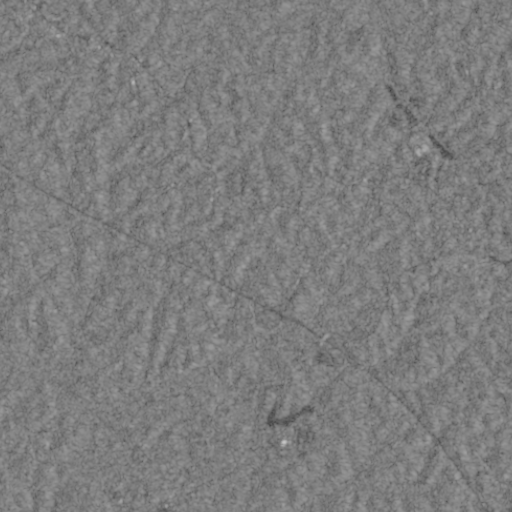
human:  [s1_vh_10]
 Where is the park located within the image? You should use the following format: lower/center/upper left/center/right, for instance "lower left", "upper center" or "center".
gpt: The park is located in the upper left of the image.
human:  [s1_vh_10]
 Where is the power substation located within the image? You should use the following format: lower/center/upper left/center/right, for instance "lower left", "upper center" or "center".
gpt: The power substation is located in the center right of the image.
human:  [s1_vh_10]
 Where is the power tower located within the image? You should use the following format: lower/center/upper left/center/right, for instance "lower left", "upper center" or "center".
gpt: There is no power tower in the image.

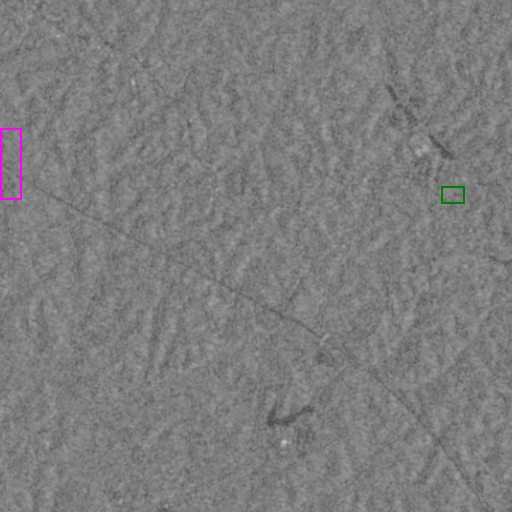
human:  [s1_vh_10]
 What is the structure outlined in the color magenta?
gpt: The structure outlined in magenta is a park.
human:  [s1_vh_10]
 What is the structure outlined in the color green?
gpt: The structure outlined in green is a power substation.
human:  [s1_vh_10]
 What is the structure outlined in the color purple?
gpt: There is no purple outline.